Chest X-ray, AP view. Patient: 62 years old, sex F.
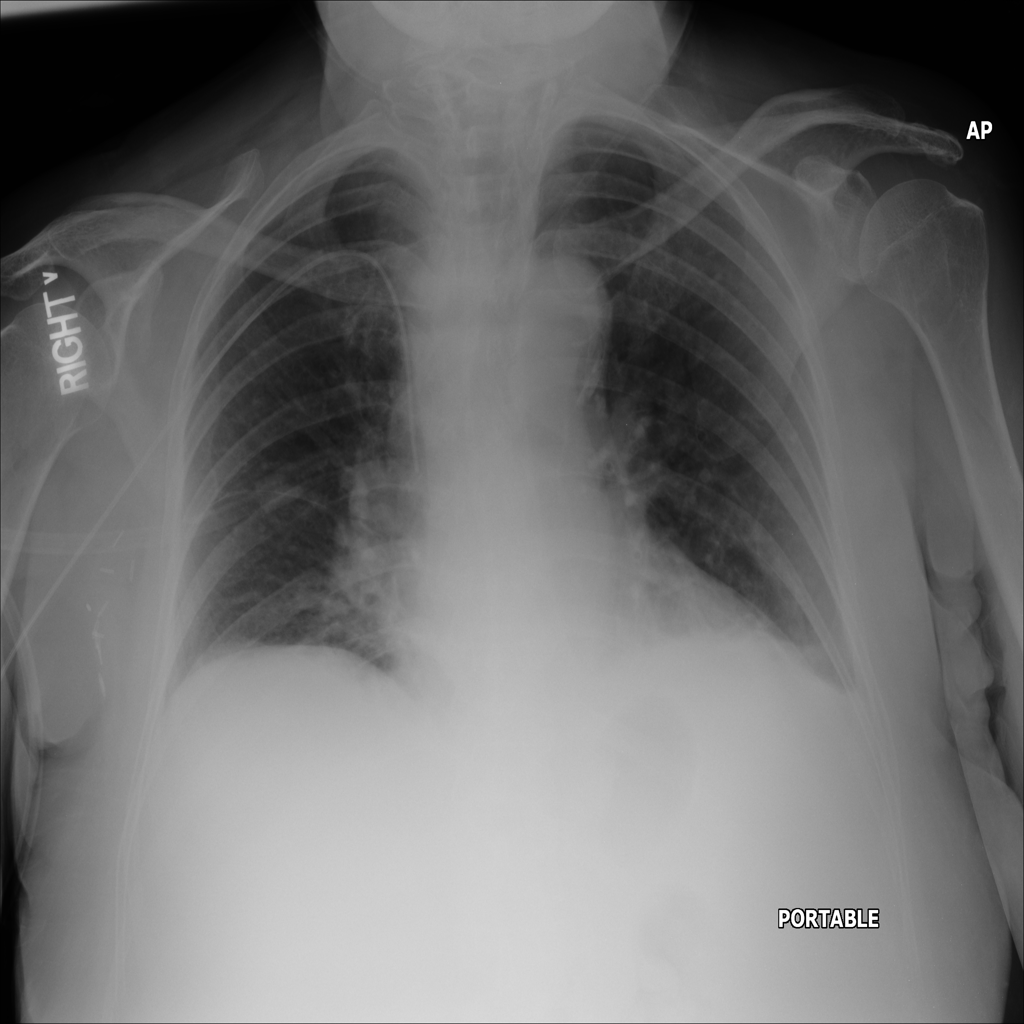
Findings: Effusion